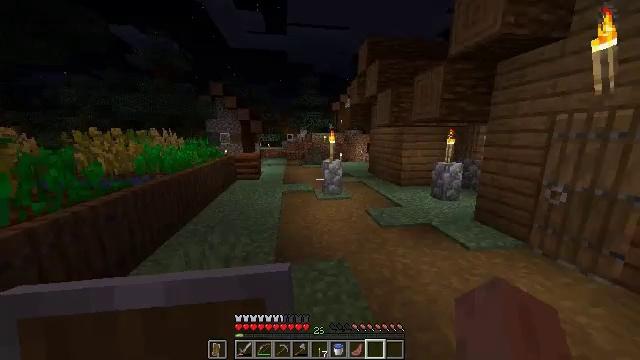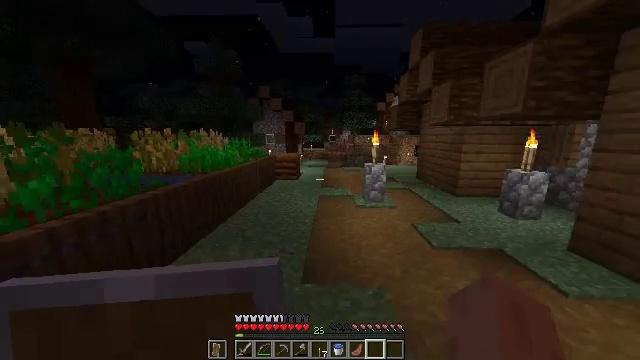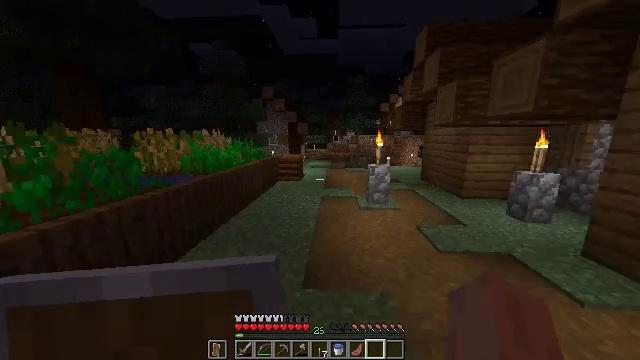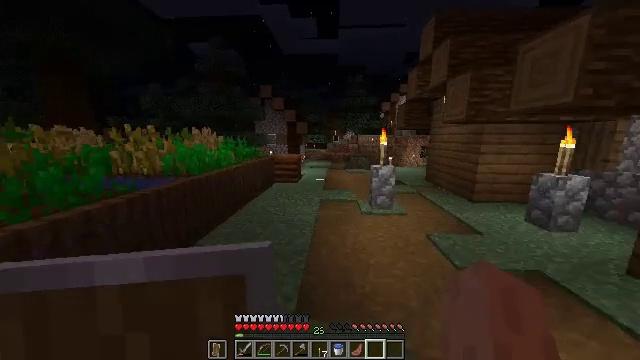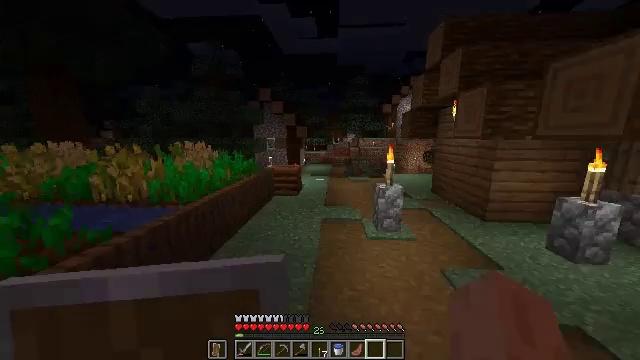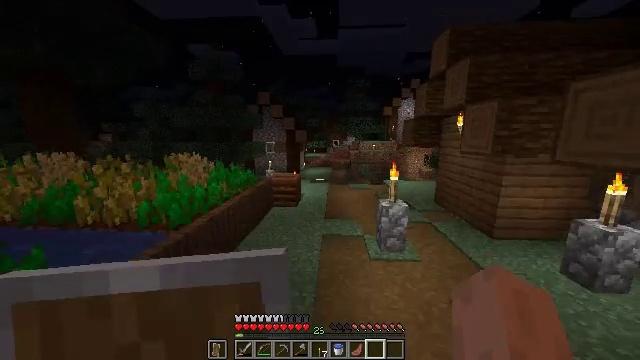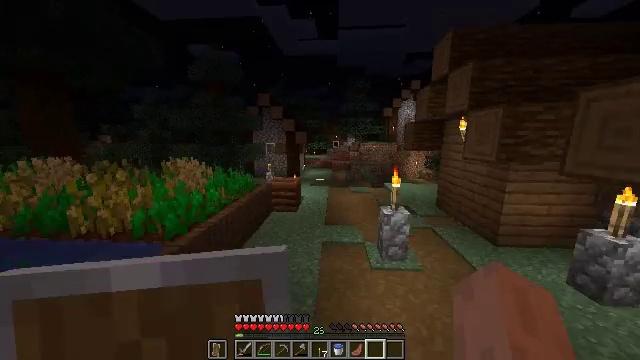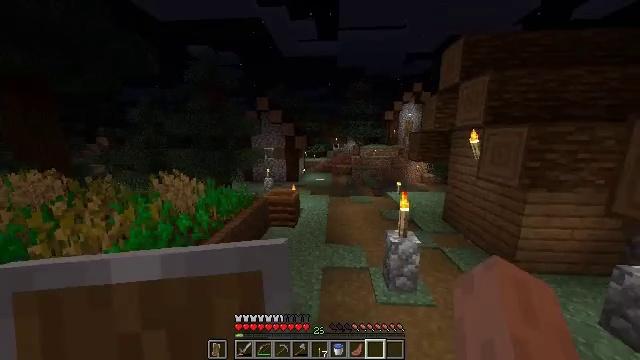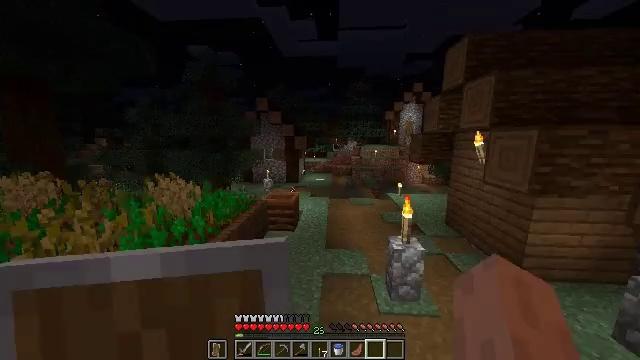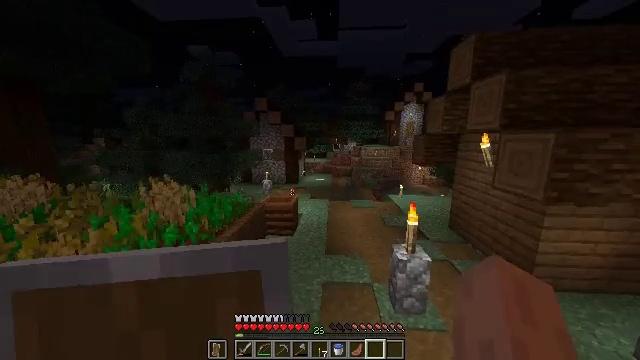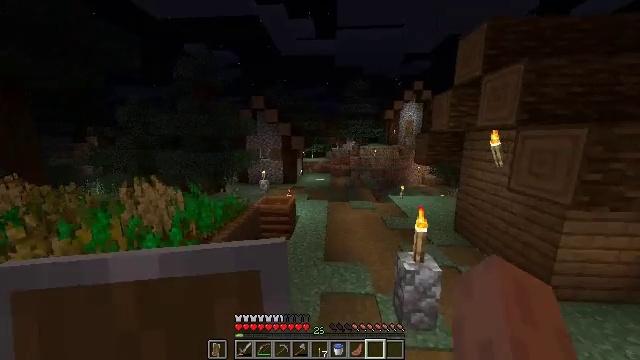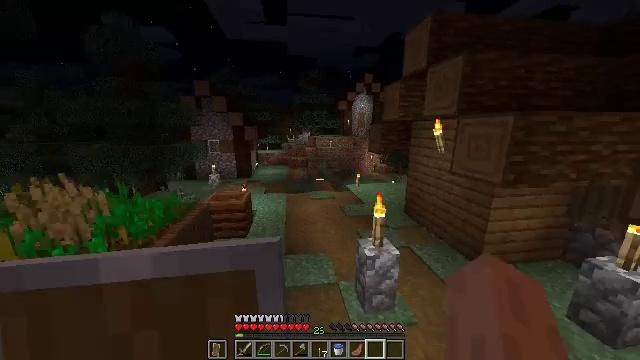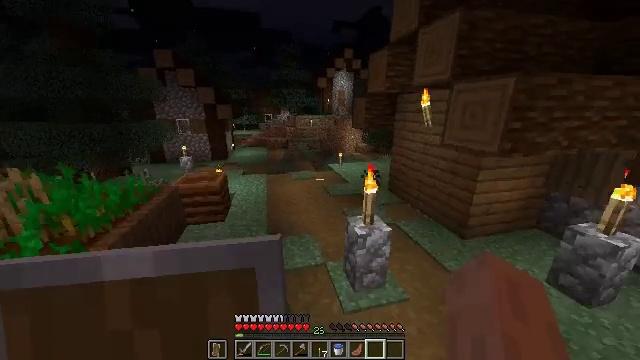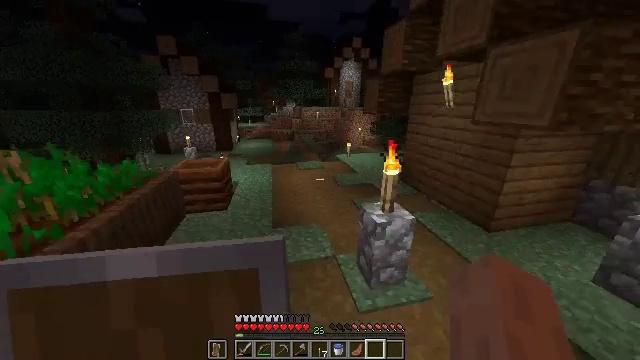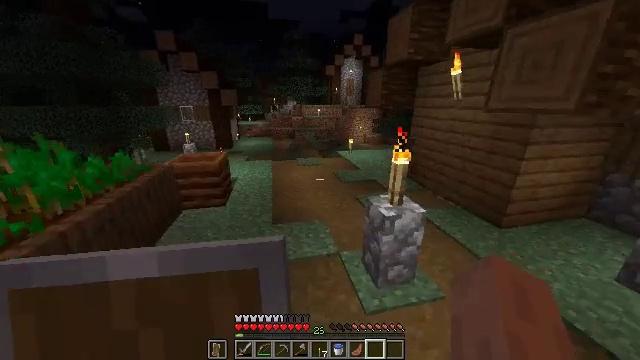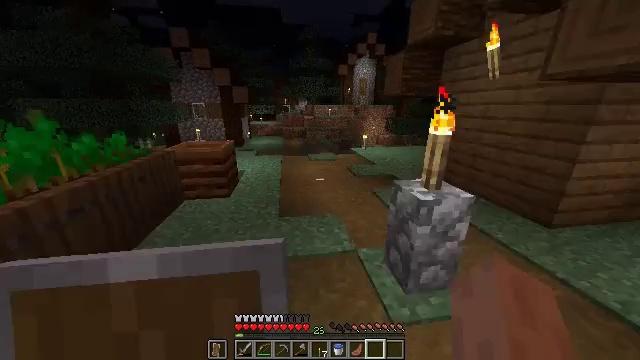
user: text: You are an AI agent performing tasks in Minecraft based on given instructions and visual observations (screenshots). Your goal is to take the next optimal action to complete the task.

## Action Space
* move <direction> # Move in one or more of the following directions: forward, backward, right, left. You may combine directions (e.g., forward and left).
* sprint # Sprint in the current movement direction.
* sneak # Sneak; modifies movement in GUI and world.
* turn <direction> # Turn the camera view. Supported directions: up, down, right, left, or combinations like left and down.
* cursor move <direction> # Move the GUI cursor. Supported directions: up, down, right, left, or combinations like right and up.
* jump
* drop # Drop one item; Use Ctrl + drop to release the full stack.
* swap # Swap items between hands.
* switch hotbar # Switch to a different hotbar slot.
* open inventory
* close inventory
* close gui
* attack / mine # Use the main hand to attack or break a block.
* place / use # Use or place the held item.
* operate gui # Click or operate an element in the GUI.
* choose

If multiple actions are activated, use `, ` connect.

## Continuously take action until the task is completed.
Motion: motion action
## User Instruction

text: To get an iron door, use the crafting table and iron ingots.
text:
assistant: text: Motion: move forward, turn left
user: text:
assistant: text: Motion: move forward
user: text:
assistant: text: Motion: move forward
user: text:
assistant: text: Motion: move forward, jump
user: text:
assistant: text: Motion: move forward, jump
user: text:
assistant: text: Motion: move forward, jump
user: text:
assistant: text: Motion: move forward
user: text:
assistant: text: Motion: move forward
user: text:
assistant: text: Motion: move forward
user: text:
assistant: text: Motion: move forward
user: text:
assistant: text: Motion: move forward, turn right and down
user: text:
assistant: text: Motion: move forward, turn right and down
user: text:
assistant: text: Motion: move forward, turn left and down
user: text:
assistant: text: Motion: move forward
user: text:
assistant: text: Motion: move forward, turn left
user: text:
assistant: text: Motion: move forward, turn left and up
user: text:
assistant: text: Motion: move forward, turn left and up
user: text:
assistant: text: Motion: move forward, jump
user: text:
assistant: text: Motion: move forward, jump
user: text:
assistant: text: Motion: move forward, jump
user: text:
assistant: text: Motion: move forward, jump
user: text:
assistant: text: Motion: move forward
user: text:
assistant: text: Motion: move forward
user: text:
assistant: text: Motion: move forward
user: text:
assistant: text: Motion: move forward
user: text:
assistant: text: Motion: move forward
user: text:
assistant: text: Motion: move forward, turn left
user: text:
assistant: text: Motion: move forward, turn left and down
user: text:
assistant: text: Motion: move forward, turn left
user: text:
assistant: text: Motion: move forward, turn left and down